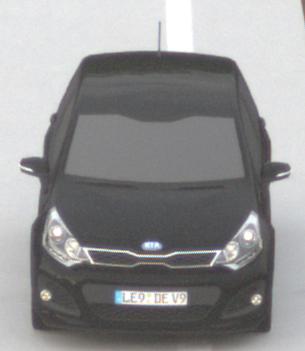
Make: KIA
Model: Rio 1.2
Detailed model: Rio (UB)
Model produced from: 2011/09
Model produced until: 2015/01
Doors: 3
Color: black
Road condition: dry road
Daytime: sunrise or sunset
Contrast: low contrast